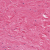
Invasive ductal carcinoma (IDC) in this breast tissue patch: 0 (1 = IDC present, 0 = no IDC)